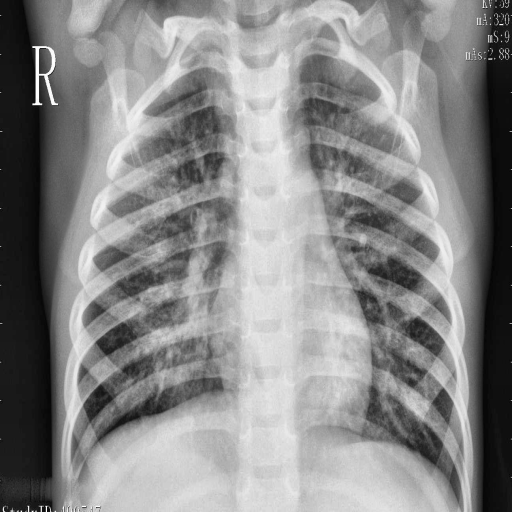
Finding: PNEUMONIA